Interaction volume radius: 10 \u00c5
Interaction volume height: 10 \u00c5
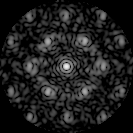
Disorder parameter: 0.5188